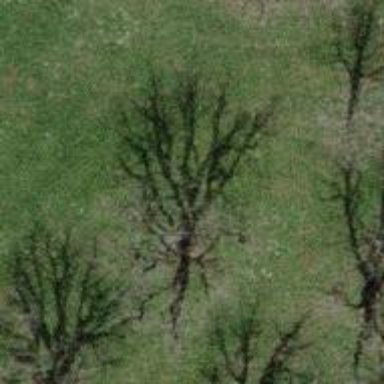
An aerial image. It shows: Agricultural area filled with broadleaved trees.